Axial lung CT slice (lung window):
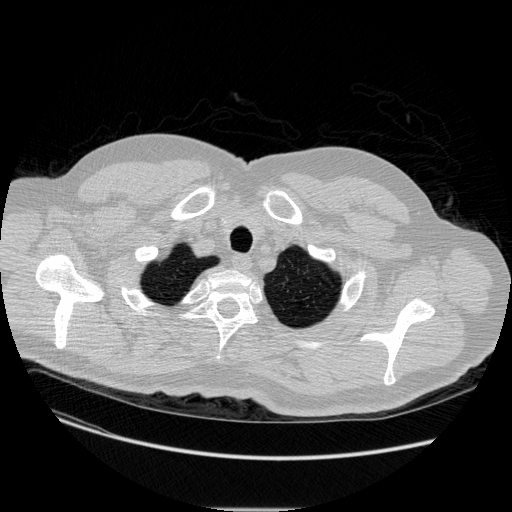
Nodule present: no